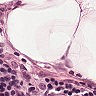
Metastatic tissue present: no